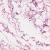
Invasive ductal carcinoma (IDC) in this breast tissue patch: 0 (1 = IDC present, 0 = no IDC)